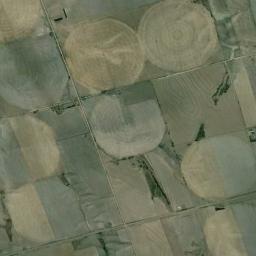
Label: circular_farmland